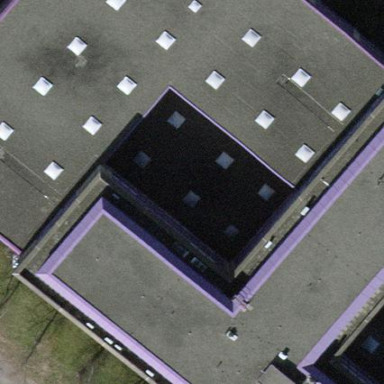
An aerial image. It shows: Office building.